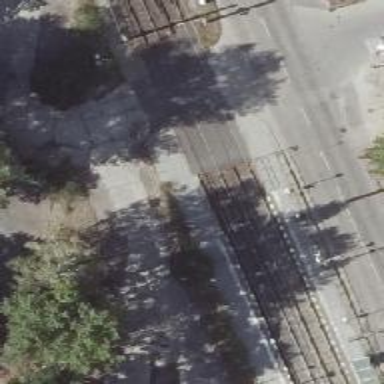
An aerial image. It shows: Tram railway with one track. The railway is electrified with contact lines.